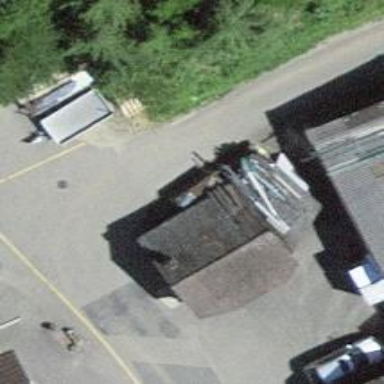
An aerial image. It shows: Barn.